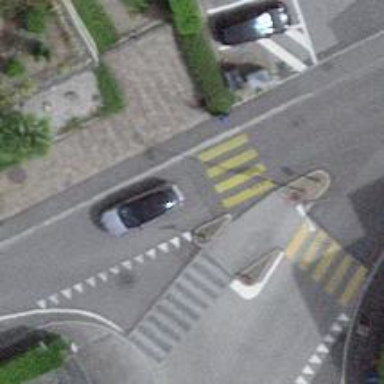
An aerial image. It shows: Marked zebra crossing with pedestrian island.